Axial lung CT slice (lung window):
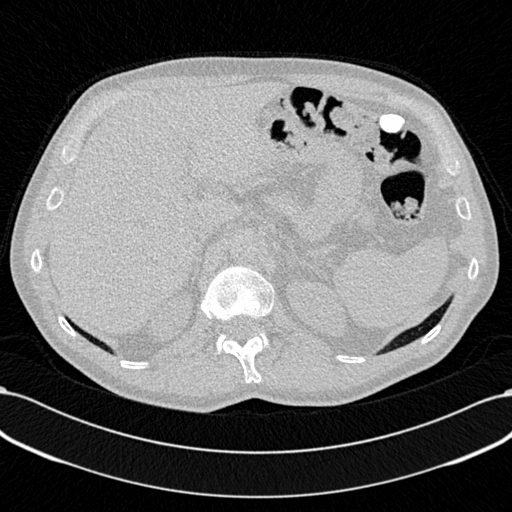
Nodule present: no